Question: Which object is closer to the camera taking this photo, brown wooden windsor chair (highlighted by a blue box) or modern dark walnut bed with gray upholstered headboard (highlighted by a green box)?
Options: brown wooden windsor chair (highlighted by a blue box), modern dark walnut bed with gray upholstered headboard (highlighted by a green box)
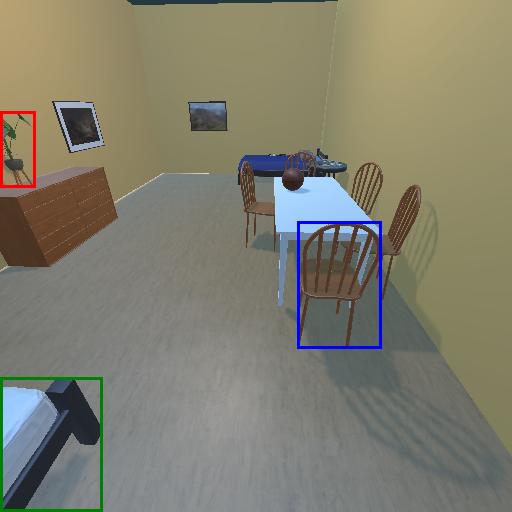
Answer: brown wooden windsor chair (highlighted by a blue box)